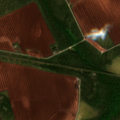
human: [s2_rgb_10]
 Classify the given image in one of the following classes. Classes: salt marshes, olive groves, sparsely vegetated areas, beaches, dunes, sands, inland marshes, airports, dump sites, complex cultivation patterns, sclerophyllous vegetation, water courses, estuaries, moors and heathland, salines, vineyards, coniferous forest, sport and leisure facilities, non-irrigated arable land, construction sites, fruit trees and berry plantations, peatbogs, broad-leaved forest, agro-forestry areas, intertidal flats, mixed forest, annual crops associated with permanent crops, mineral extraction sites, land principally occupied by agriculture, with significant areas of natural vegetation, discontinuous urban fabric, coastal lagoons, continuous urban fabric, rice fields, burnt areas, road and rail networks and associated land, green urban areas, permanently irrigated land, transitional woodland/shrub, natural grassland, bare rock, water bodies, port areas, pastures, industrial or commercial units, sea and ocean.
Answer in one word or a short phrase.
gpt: coniferous forest, transitional woodland/shrub